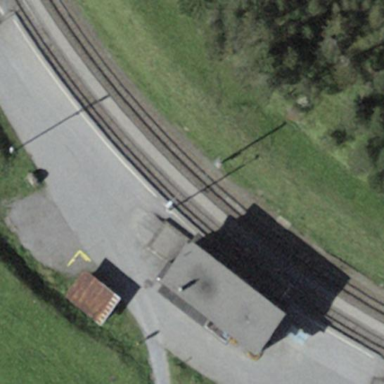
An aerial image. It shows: Platform for public transport at railway station.